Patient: sex M, age 45
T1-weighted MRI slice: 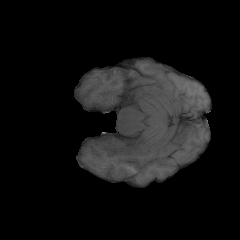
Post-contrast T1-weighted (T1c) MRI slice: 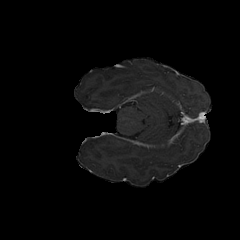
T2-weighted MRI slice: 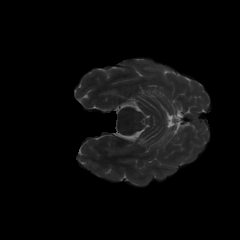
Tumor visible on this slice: no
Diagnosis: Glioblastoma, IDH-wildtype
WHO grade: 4